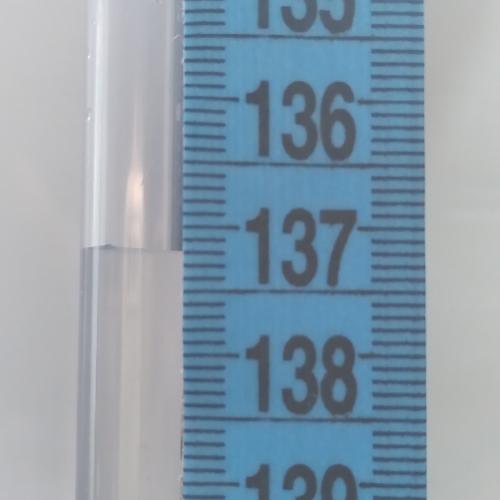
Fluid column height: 137.2 cm